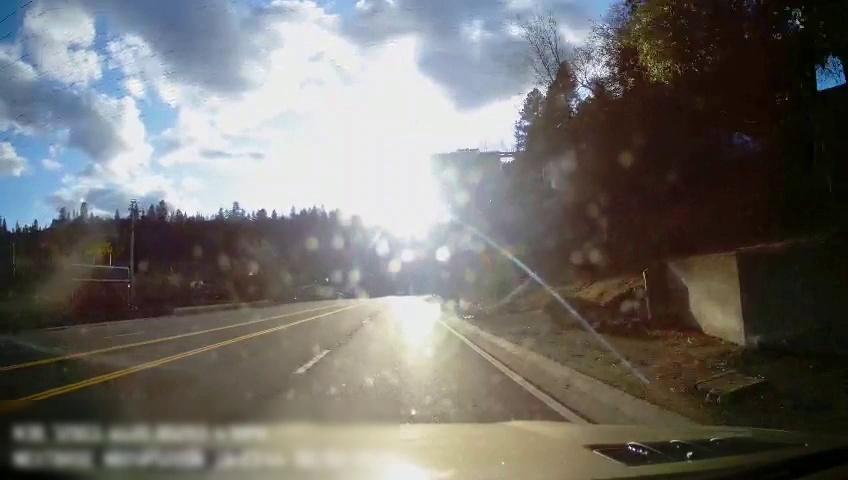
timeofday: Day
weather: Sunny
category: Drivable Space
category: Lanes | Current Lane
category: Lanes | Opposite Lane
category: Lanes | Opposite Lane
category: Lanes | Opposite Lane
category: Lanes | Current Lane
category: Lanes | Current Lane
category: Lanes | Opposite Lane